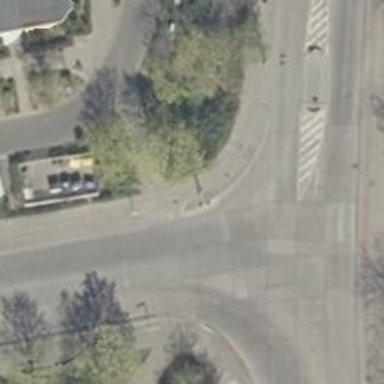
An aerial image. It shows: Sidewalk along the footway.